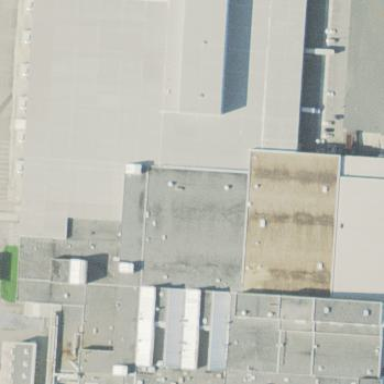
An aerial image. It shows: Industrial building that serves as factory.